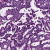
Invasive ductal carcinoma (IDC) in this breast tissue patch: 1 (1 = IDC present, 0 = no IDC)